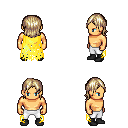
a pixel art fantasy rpg character, male body template, human, tanned skin, yellow tattered cape, white pants, white blonde long bangs hairstyle, black shoes, four views (front, back, left, right), 2x2 character sprite sheet, small pixel art, hard edges, no anti-aliasing